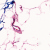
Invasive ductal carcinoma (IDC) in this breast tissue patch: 0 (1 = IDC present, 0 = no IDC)